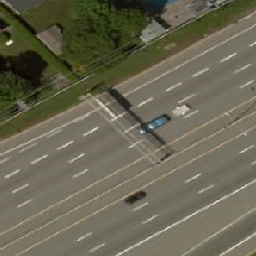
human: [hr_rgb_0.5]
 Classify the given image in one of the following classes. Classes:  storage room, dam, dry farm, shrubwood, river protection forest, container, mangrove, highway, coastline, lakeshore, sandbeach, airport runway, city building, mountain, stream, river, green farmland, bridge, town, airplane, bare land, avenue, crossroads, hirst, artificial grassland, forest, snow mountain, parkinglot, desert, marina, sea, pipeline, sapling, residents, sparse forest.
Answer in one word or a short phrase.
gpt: highway